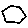
Label: hexagon